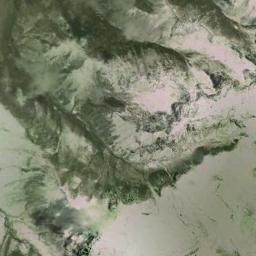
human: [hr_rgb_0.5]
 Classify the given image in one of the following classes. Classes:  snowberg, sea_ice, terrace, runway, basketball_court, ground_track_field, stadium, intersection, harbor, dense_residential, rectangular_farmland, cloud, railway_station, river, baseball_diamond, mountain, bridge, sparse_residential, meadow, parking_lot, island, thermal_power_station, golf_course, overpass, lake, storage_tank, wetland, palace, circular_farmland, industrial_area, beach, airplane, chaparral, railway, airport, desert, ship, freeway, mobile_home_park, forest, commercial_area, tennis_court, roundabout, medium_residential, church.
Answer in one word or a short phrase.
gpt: snowberg